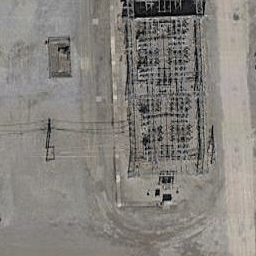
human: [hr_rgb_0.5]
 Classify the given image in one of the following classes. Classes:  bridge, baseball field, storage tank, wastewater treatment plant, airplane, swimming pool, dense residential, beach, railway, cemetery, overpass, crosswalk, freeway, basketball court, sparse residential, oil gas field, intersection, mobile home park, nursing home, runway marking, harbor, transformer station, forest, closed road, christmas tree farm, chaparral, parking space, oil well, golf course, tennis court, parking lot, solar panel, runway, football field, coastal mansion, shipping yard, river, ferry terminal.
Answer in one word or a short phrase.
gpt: transformer station